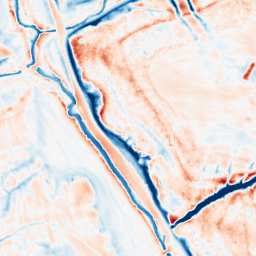
Category: multiscale
Decomposition family: dog_multiscale
Decomposition parameters: sigma_ratio: 1.6
n_scales: 5
base_sigma: 0.5
Upsampling method: bspline
Upsampling parameters: scale: 4
Upsampling scale: 4